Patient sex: F
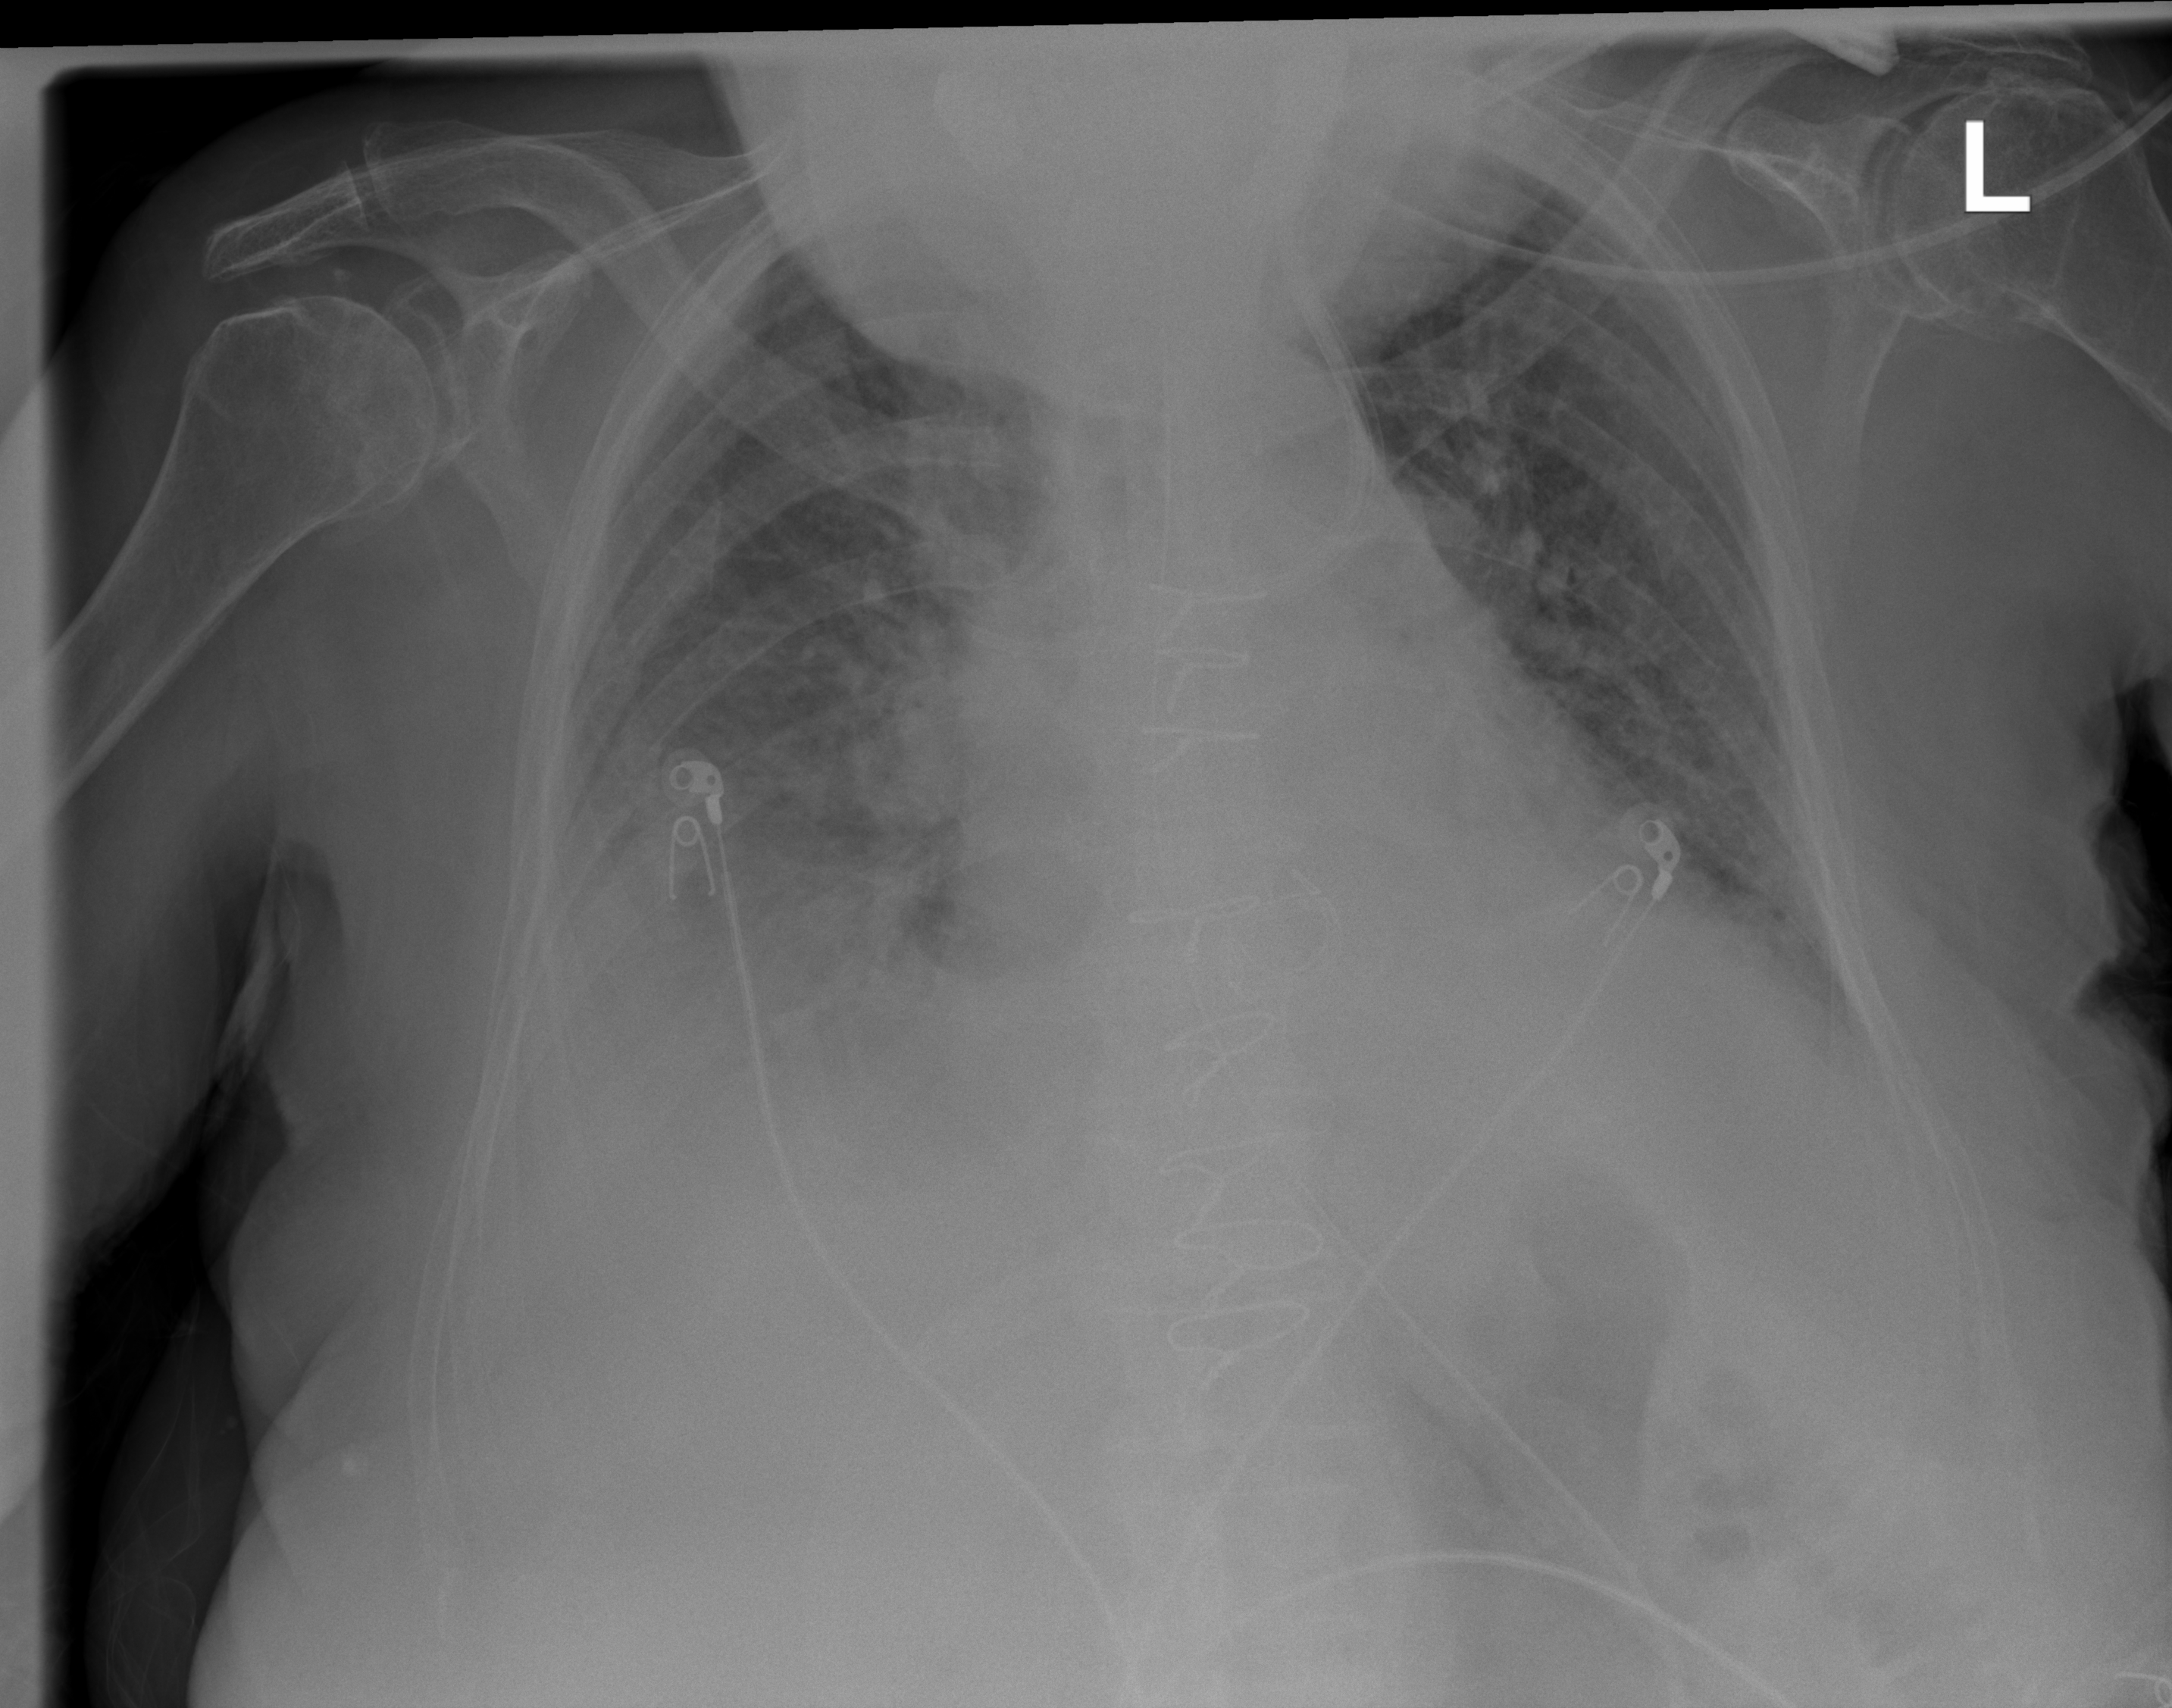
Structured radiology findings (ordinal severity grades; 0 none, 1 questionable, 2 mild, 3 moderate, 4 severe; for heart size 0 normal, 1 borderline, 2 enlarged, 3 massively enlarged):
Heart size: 2
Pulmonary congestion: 2
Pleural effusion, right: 2
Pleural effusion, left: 2
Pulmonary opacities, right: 2
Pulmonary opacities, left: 2
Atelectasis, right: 2
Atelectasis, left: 2